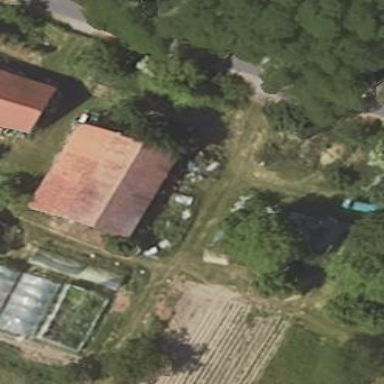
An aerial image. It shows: Shed.